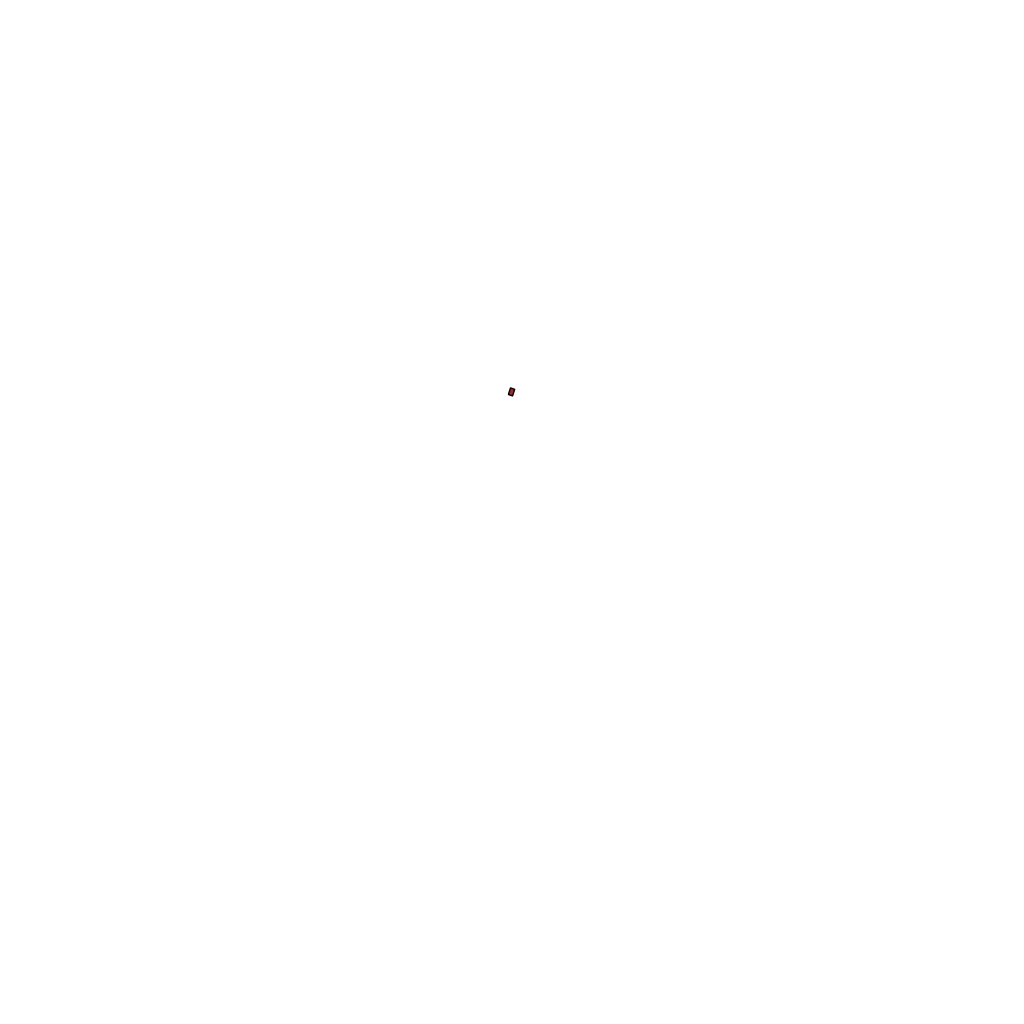
Tags: overhead vector_map, industrial, recreation, density_5, Facility, 1.0 km²